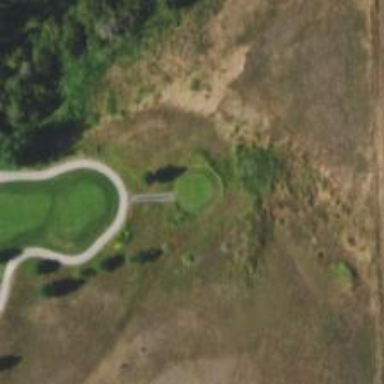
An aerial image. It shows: Golf tee on grassy land.